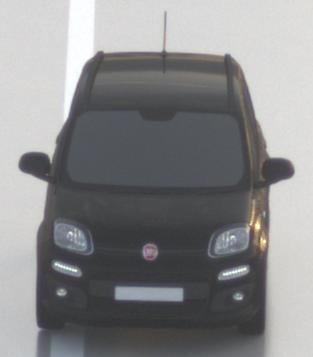
Make: Fiat
Model: Panda 1.2 8V
Detailed model: Panda (312)
Model produced from: 2013/02
Model produced until: 2013/12
Doors: 5
Color: black
Road condition: wet road
Daytime: sunrise or sunset
Contrast: low contrast